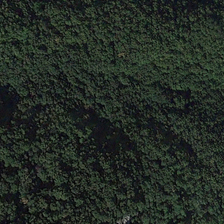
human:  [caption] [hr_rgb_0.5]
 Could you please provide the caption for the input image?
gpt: many green trees are in a piece of forest .

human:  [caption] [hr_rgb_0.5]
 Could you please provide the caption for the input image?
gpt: many green trees are in a piece of forest .

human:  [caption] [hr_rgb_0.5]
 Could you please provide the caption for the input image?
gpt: many green trees are in a piece of forest .

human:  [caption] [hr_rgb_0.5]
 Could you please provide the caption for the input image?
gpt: many green trees are in a piece of forest .

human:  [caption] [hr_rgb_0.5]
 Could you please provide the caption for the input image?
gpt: many green trees are in a piece of forest .